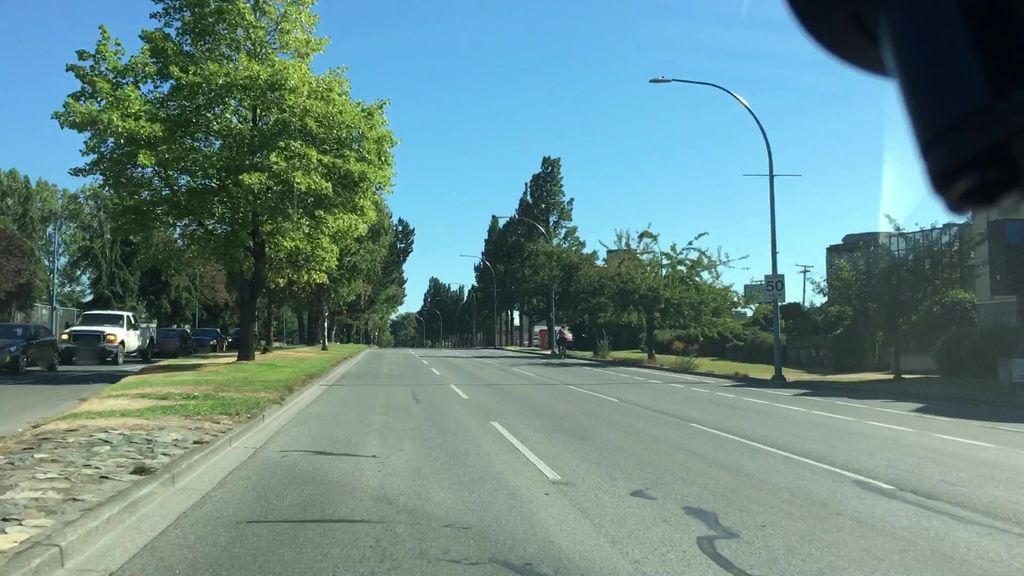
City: victoria